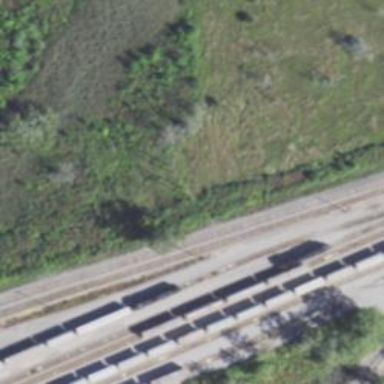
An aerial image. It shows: Railway siding with rails.